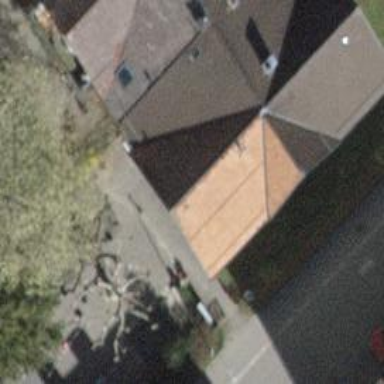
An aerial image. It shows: Kindergarten building.